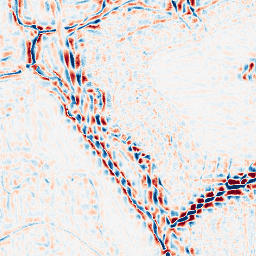
Category: wavelet
Decomposition family: wavelet_dwt
Decomposition parameters: wavelet: coif2
level: 3
Upsampling method: fft_zeropad
Upsampling parameters: scale: 4
Upsampling scale: 4